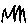
Label: zigzag